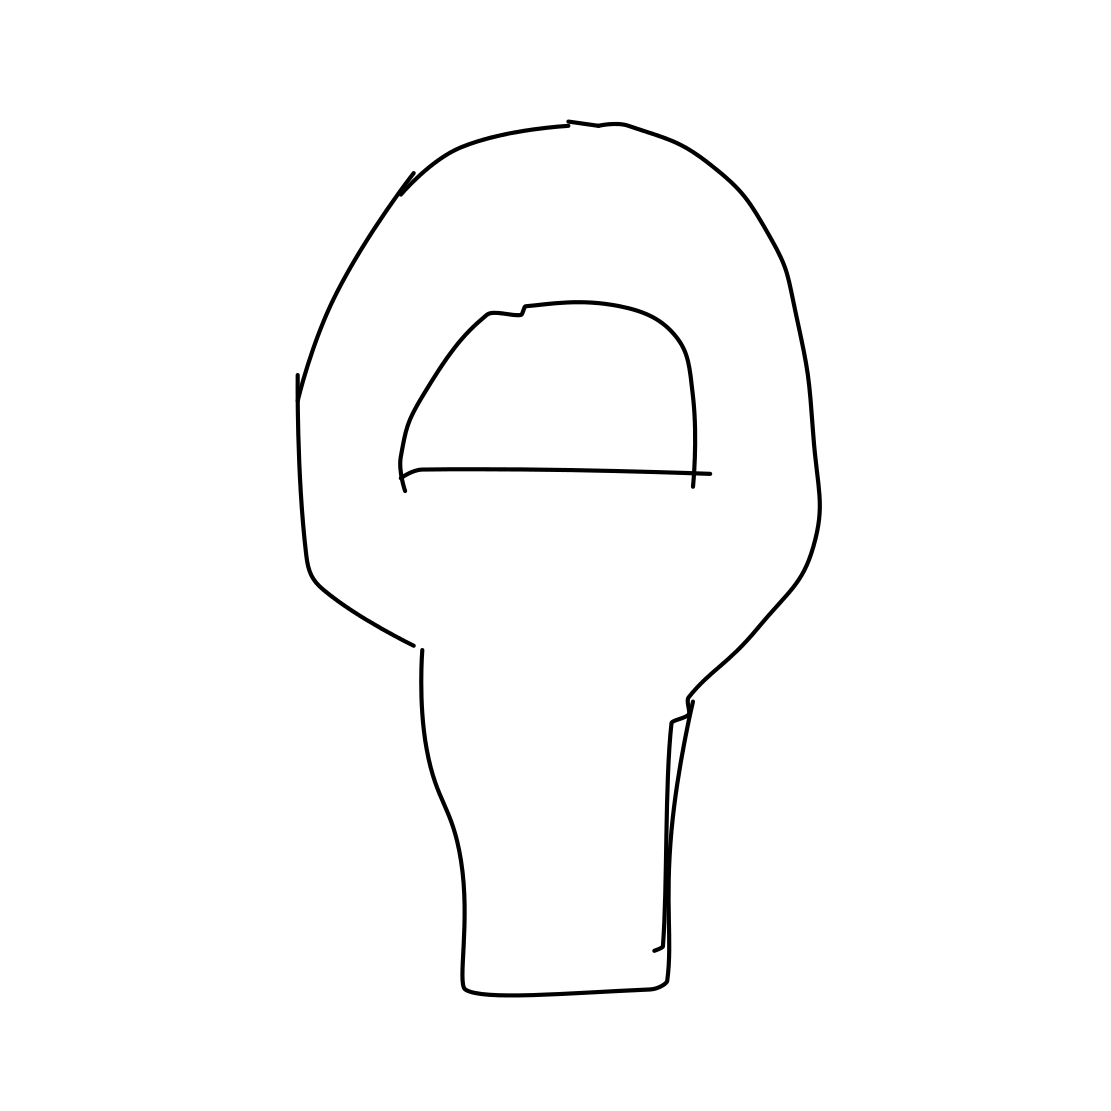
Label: parking meter